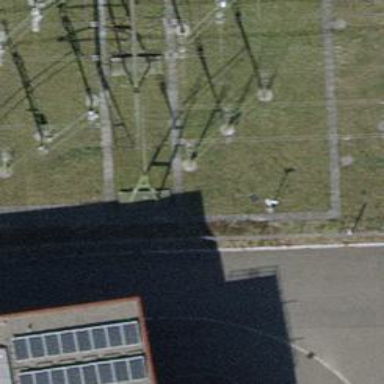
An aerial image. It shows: Switch for power supply.